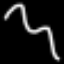
Label: squiggle